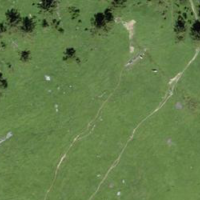
EUNIS habitat code: 23
Species observed at this site:
Euphorbia cyparissias